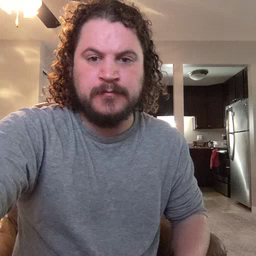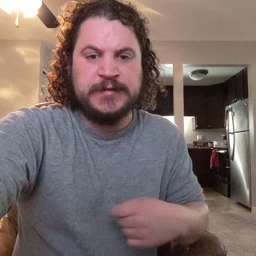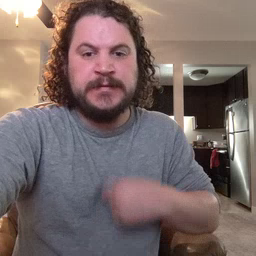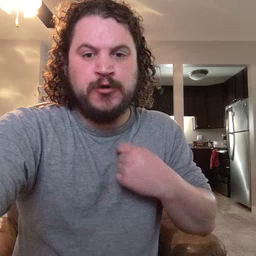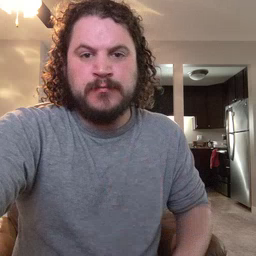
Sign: zipper